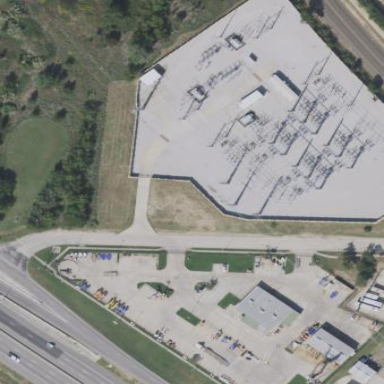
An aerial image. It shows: Outdoor distribution substation.